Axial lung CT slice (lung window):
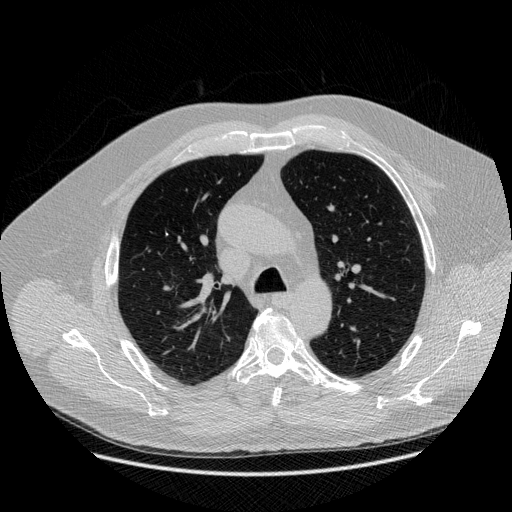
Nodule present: no